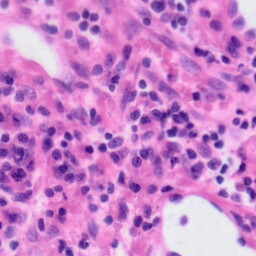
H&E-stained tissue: Tonsil